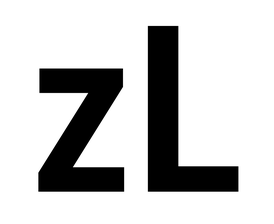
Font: Roboto_Condensed_SemiBold